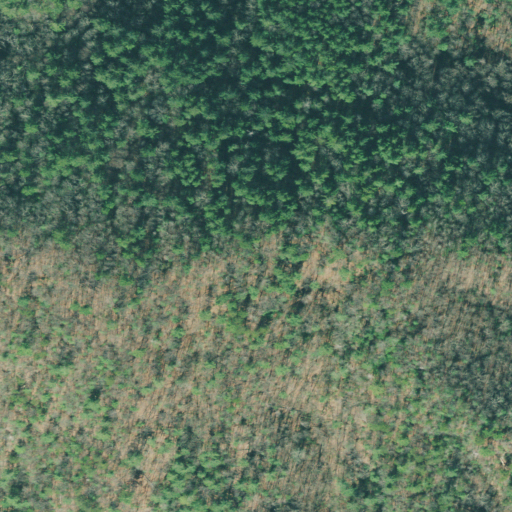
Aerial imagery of ridge(s) in Georgia named Parks Ridge containing mixed forest, evergreen forest, and deciduous forest